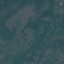
Label: HerbaceousVegetation